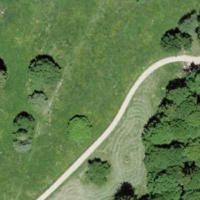
EUNIS habitat code: 24
Species observed at this site:
Primula veris
Sorbus aucuparia